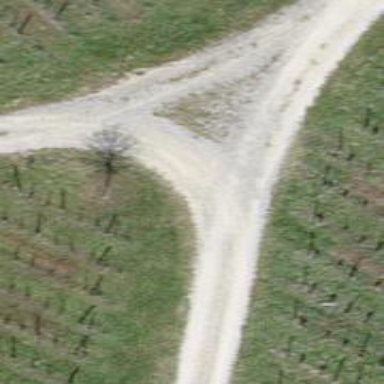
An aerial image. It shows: Gravel track with grade2 tracktype.